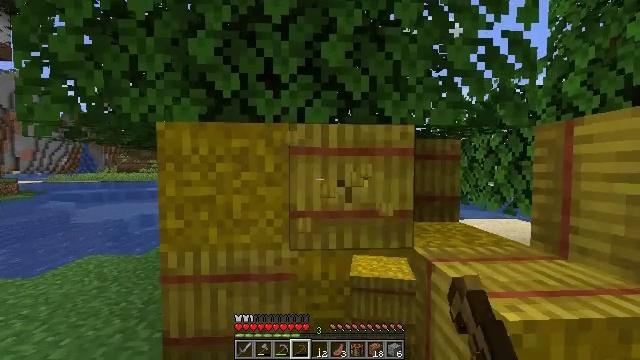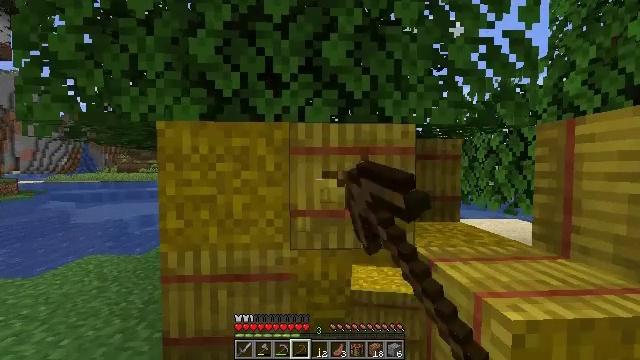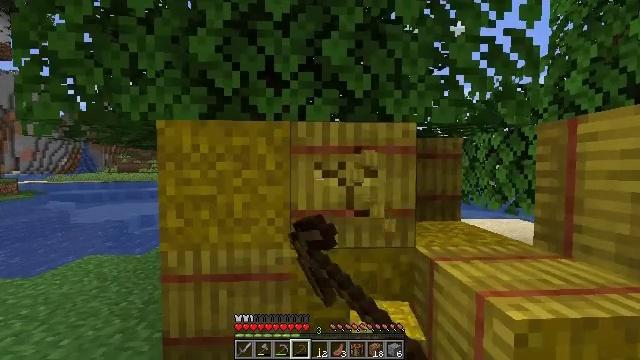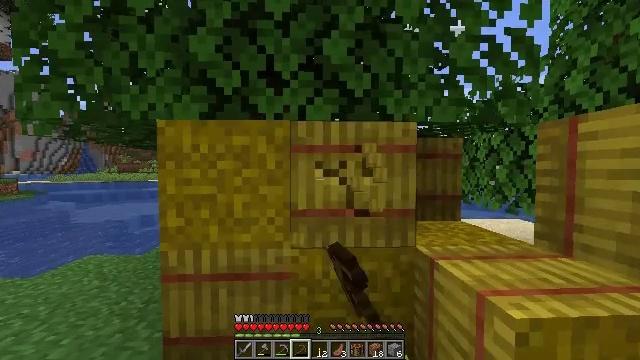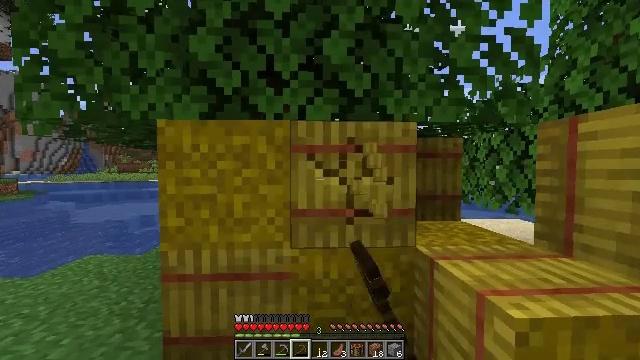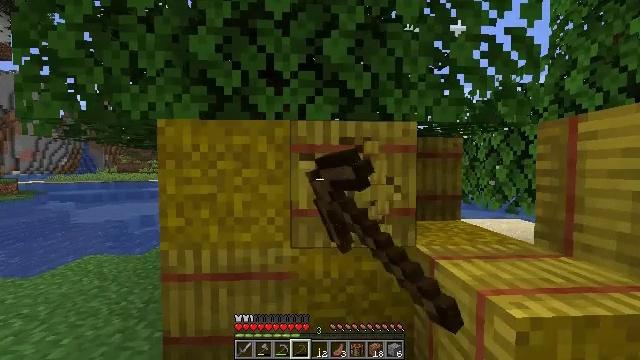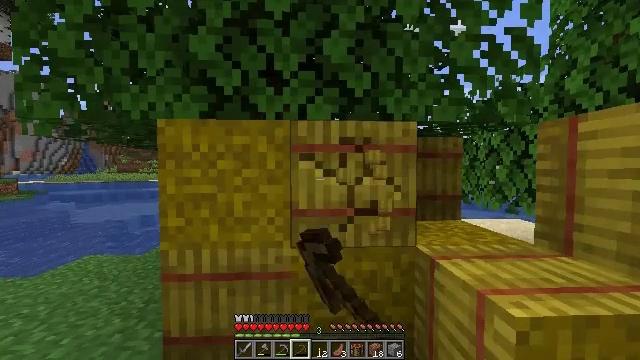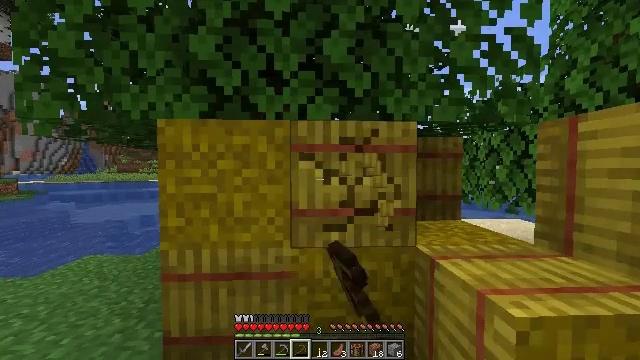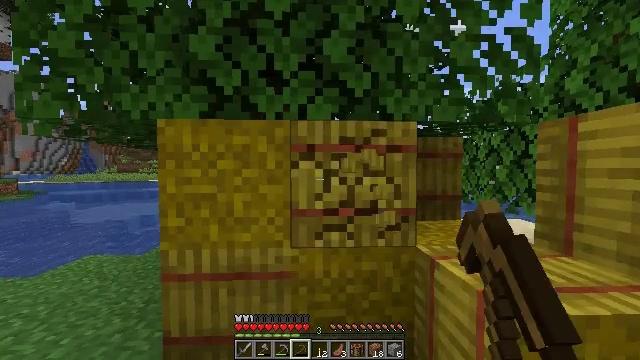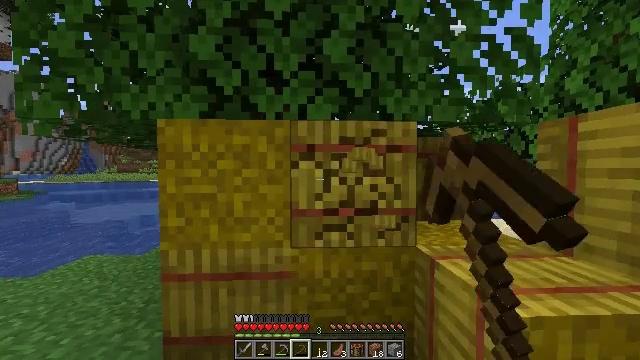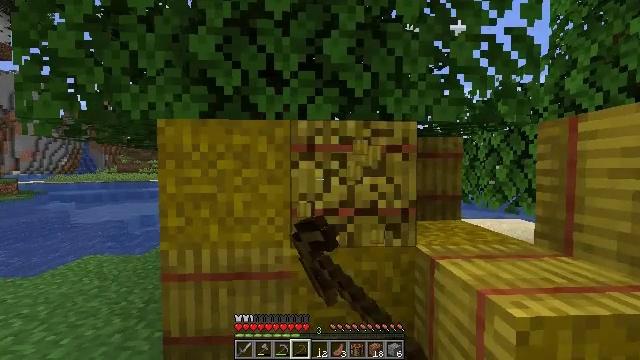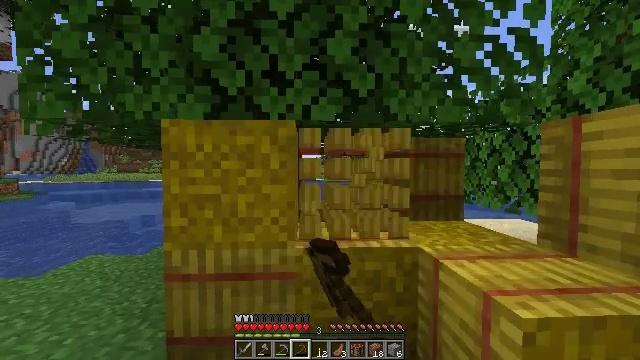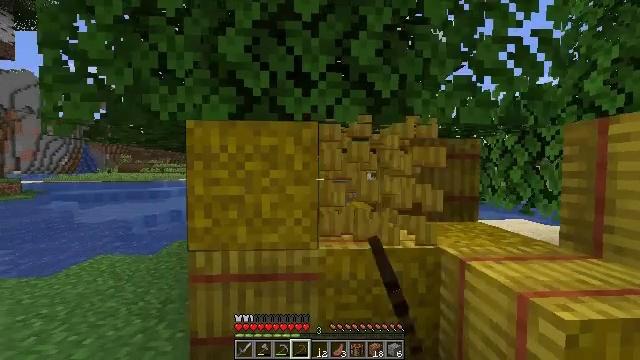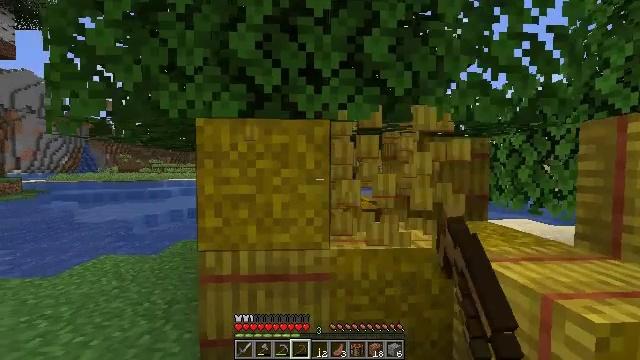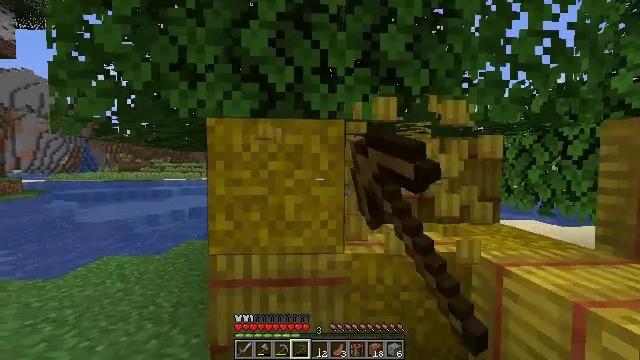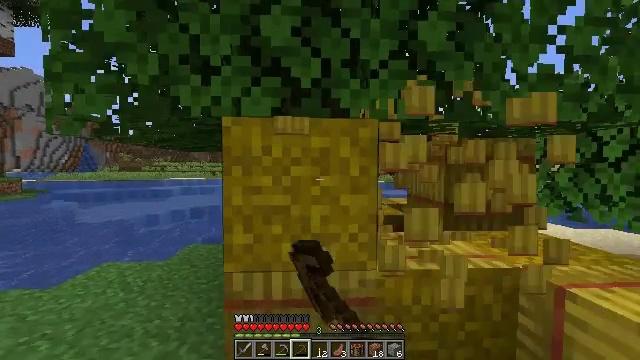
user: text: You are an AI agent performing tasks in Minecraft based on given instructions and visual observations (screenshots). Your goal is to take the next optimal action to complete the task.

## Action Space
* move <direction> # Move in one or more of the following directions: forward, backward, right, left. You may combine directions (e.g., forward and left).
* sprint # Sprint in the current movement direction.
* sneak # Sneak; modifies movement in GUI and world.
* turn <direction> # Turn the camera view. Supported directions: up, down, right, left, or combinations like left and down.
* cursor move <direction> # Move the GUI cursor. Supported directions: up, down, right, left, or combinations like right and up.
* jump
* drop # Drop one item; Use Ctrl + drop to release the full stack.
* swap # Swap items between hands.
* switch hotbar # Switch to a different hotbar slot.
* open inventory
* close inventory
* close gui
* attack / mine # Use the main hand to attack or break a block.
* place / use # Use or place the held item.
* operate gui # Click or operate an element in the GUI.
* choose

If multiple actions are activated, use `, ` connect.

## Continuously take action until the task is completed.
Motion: motion action
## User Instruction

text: Attack the hay block to get hay.
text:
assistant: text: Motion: attack / mine
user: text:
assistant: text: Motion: attack / mine
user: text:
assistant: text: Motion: attack / mine
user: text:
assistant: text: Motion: attack / mine
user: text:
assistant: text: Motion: attack / mine
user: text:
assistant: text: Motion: attack / mine
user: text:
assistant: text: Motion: attack / mine
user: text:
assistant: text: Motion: attack / mine
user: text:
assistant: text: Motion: attack / mine
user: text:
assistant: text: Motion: attack / mine
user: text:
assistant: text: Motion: move left, attack / mine
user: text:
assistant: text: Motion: move left, attack / mine
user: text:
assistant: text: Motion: move forward and move left, attack / mine
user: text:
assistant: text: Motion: move forward and move left, attack / mine
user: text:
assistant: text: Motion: move forward, attack / mine
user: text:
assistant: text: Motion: attack / mine
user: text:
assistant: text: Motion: attack / mine
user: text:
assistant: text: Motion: attack / mine
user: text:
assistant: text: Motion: attack / mine
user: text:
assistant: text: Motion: attack / mine
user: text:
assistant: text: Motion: attack / mine
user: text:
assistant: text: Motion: attack / mine
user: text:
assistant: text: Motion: attack / mine
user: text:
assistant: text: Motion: attack / mine
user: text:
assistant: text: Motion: attack / mine
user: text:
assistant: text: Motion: attack / mine
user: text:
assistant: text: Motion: attack / mine
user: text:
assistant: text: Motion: attack / mine
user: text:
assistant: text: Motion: attack / mine
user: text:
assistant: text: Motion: attack / mine